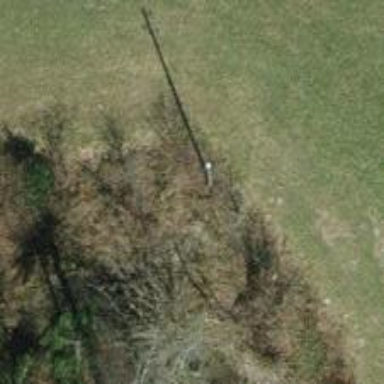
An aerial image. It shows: Power pole.